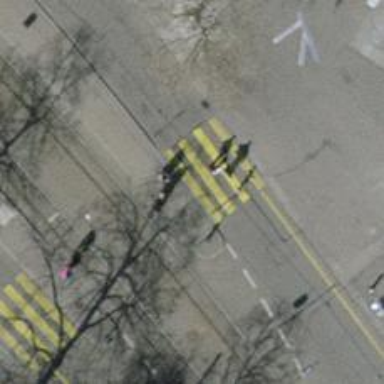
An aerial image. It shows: Kerb serving as barrier.